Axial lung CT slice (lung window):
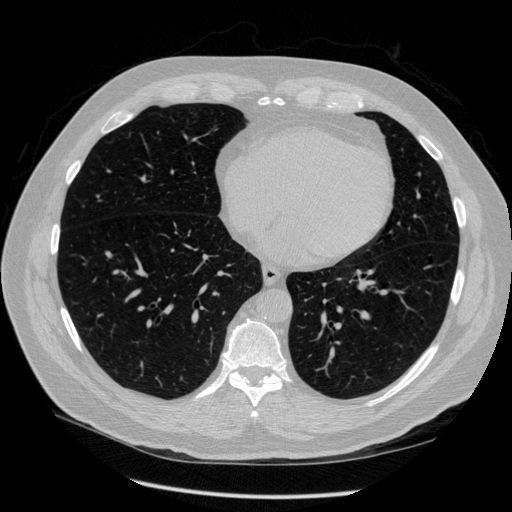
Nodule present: no